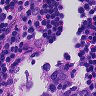
Metastatic tissue present: no